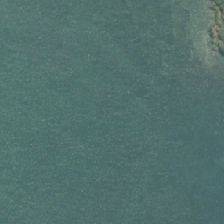
Land cover: lake_pond